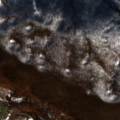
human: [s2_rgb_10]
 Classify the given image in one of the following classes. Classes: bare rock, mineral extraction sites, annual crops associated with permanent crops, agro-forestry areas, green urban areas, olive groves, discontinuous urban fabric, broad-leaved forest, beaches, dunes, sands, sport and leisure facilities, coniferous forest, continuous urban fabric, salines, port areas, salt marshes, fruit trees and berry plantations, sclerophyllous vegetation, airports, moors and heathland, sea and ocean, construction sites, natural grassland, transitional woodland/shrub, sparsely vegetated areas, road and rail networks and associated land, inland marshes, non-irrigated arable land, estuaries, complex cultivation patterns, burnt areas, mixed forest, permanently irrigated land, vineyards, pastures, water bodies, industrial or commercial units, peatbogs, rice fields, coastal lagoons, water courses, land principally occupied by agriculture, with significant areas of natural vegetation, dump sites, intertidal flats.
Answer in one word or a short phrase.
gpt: pastures, broad-leaved forest